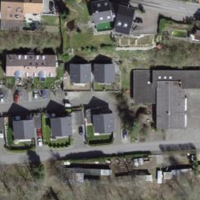
EUNIS habitat code: 54
Species observed at this site:
Prunus padus